Question: I have been trying to create a modal windows that are re-usable with angularJS.
While I am googling I come to know that re-usable modals are created by using
1. custom directives.
2. services.
I'm in a confusion which method to follow.
What is the most customized method for creating modal windows in angularJS? and any resources on how to create re-usable modal windows (design patterns for modal windows) in angularJS
Note: Please suggest solutions without angular-bootstrap-ui or bootstrap.
I am trying to develop a similar kind of screen.

1. when the user clicks on "select Bus" link a modal window will be displayed.
2. Title, Content of the modal window is based on the corresponding hyper link.
3. I've already done this screen by using custom directives with the help of
<URL>
1. But what I am going to rewrite it as a reusable module or directive.
2. So suggest some design patterns to create re usable custom modal dialog windows using angularJS
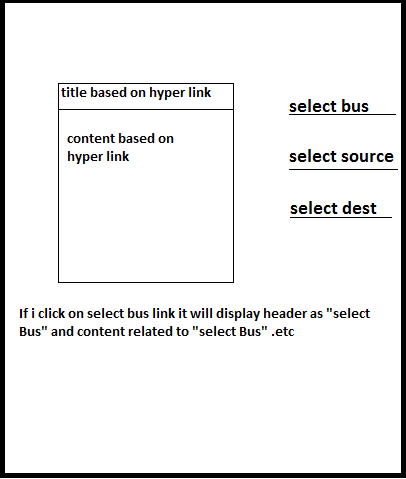
Answer: Please check the following link for re-usable windows in angular.
That may resolve your issues.
<URL>